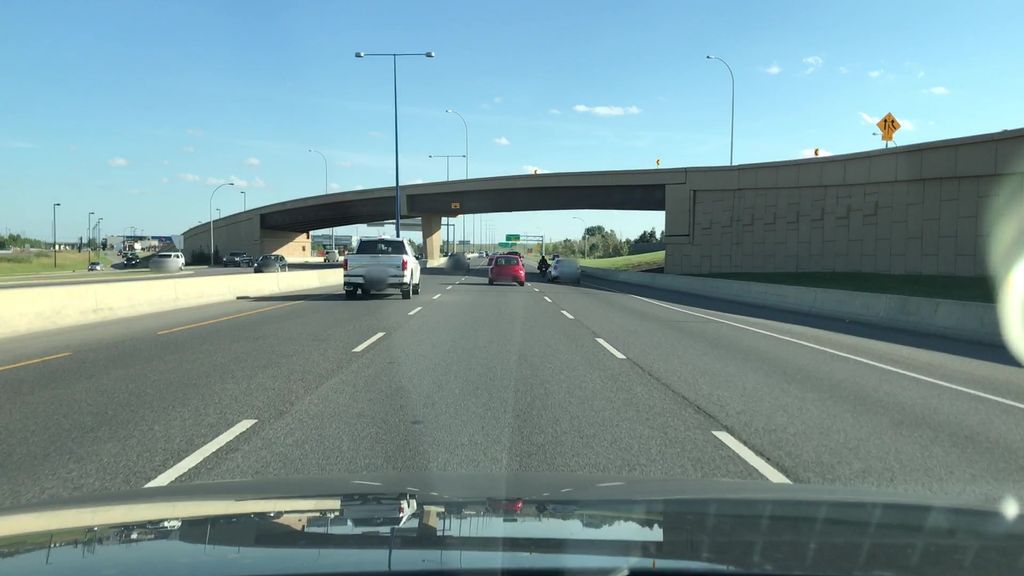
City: edmonton